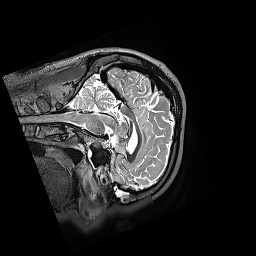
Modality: T2w
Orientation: sagittal
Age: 42
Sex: male